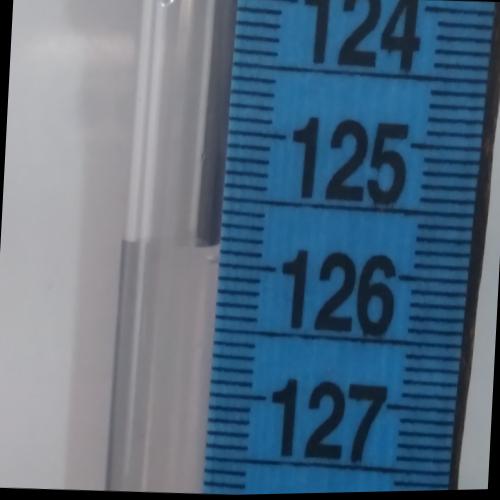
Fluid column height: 125.9 cm